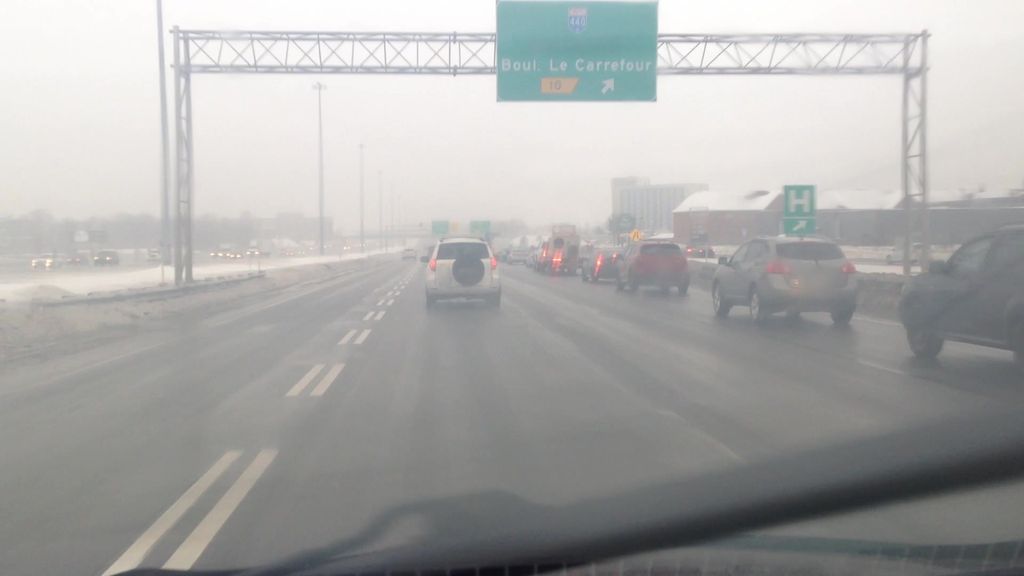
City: montreal